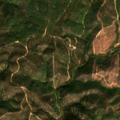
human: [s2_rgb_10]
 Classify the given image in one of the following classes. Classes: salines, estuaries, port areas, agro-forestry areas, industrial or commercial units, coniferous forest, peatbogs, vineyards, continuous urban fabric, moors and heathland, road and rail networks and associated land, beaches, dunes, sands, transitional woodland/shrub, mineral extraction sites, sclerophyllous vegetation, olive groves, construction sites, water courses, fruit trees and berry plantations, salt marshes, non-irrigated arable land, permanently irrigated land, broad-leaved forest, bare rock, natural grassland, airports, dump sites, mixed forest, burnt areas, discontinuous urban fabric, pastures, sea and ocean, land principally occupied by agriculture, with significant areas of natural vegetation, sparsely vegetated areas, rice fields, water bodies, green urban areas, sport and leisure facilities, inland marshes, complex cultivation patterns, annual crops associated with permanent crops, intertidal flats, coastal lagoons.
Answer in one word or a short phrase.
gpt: broad-leaved forest, coniferous forest, transitional woodland/shrub